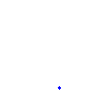
Particle: proton